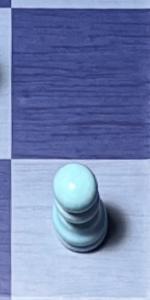
Label: Pawn_White